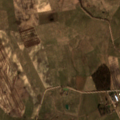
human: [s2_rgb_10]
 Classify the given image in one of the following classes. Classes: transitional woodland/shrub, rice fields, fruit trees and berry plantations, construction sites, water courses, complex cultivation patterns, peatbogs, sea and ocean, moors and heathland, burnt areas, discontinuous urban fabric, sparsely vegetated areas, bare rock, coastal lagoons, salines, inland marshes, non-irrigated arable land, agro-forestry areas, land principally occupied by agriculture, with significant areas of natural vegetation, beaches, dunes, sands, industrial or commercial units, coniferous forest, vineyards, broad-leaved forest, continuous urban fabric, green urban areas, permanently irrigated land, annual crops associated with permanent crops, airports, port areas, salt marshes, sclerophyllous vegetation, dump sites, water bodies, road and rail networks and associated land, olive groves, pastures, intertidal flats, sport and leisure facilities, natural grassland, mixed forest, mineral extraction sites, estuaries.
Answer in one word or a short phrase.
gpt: non-irrigated arable land, complex cultivation patterns